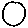
Label: circle